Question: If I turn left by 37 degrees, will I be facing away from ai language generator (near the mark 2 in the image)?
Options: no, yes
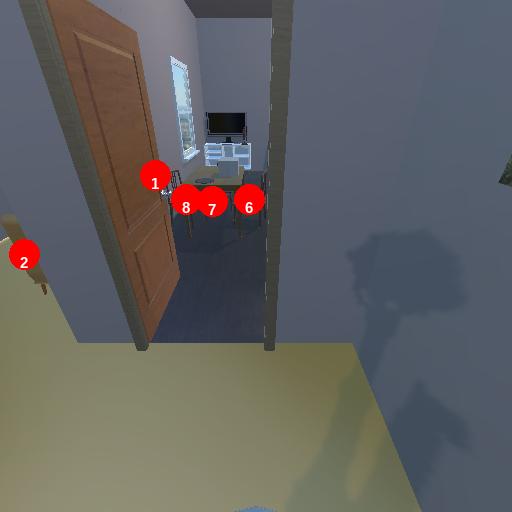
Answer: no